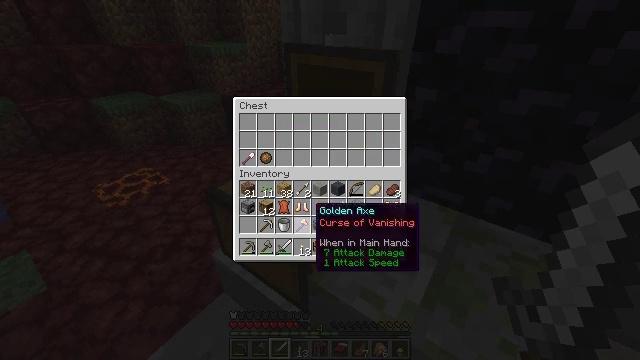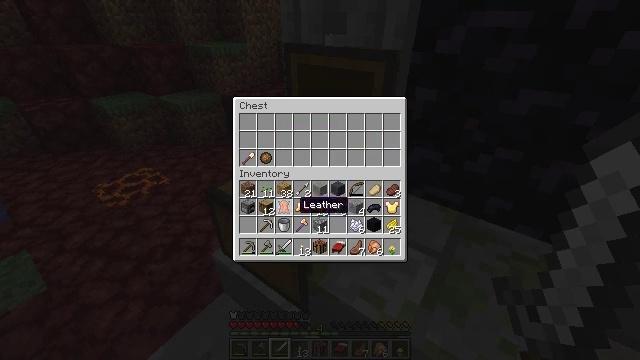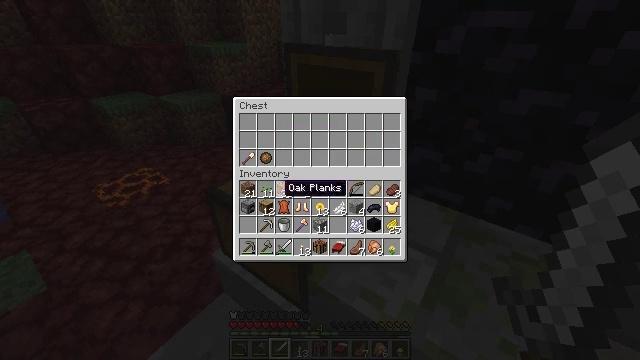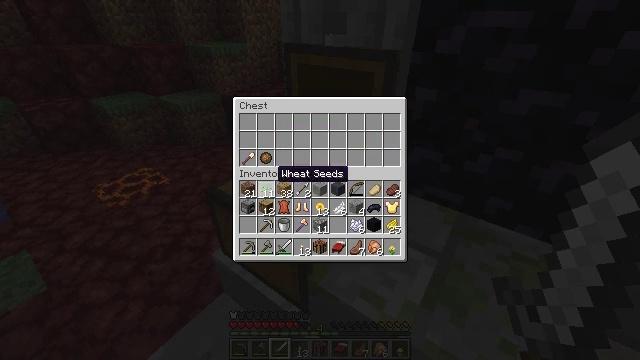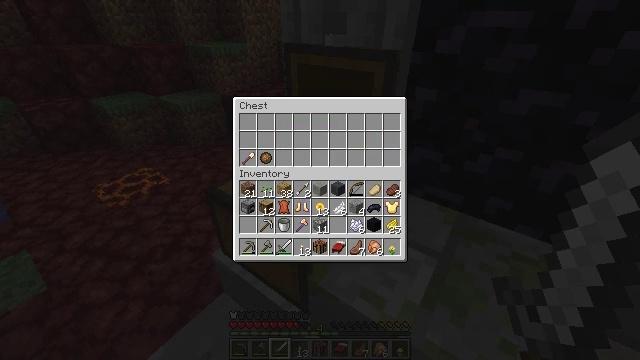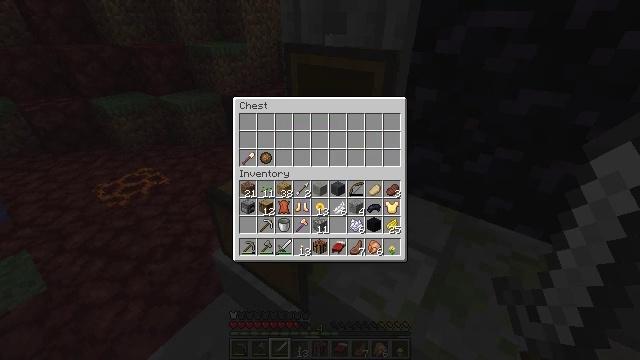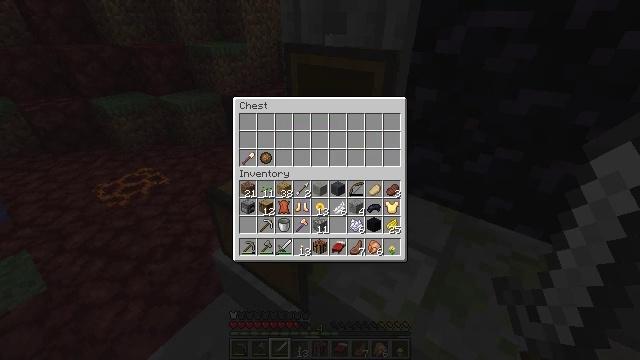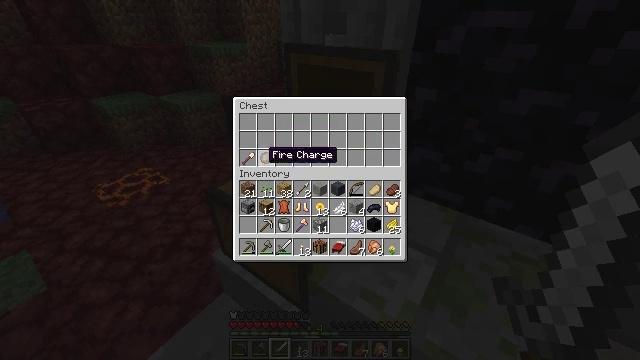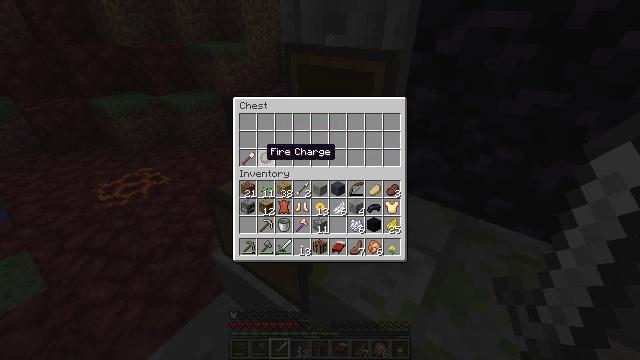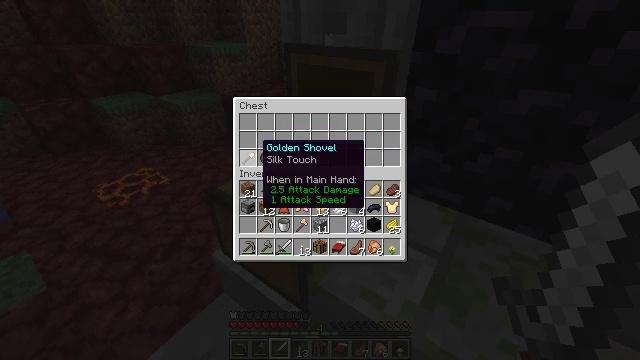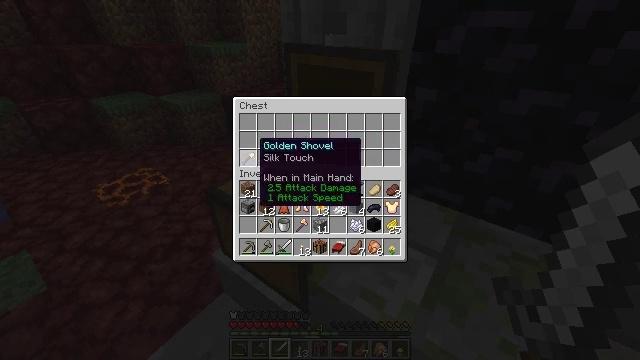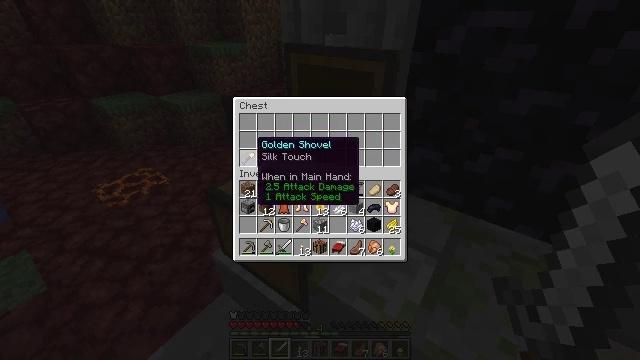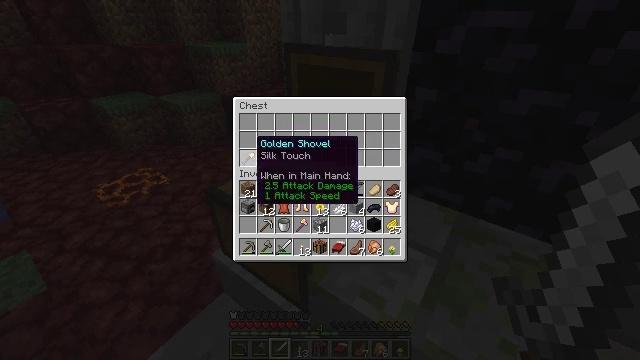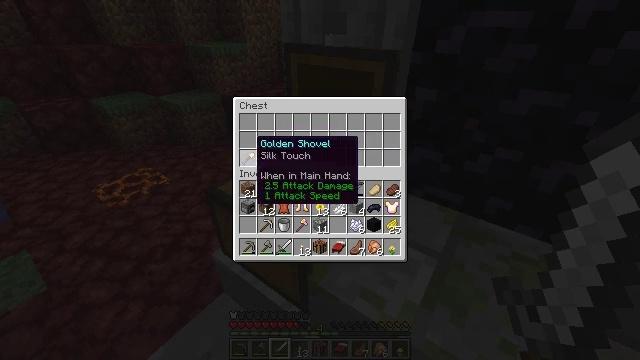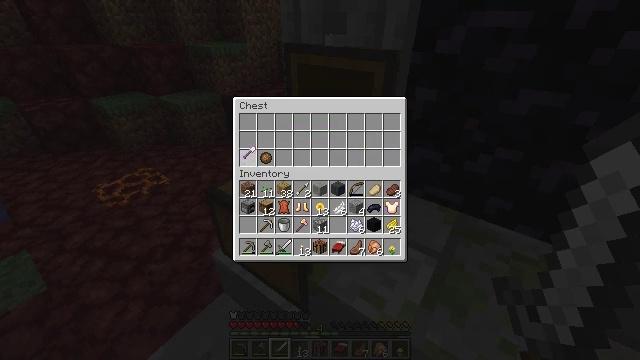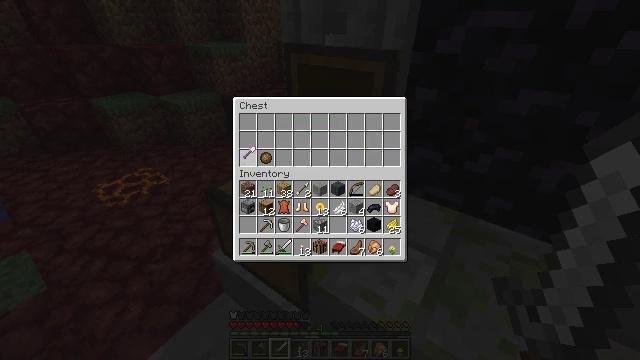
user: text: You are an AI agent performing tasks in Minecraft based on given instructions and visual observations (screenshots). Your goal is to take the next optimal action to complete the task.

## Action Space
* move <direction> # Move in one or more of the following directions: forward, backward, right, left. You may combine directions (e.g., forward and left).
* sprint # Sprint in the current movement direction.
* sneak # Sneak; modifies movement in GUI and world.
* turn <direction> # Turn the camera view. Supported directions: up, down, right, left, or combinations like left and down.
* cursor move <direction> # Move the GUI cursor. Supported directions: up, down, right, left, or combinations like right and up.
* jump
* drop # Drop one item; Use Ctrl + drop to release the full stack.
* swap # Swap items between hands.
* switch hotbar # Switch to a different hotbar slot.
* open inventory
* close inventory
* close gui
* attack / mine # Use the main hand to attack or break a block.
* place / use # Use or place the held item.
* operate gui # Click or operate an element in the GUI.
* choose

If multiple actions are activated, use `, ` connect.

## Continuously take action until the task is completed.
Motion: motion action
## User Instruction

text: Drop a bow.
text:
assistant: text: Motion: cursor move left
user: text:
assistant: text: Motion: cursor move left and up
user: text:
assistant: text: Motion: cursor move left and up
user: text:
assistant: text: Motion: no_op
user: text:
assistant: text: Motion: cursor move up
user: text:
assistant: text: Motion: no_op
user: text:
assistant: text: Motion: no_op
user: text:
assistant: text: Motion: no_op
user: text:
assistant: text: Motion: no_op
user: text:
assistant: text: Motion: no_op
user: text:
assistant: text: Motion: no_op
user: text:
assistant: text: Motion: no_op
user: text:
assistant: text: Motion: no_op
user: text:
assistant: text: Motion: operate gui
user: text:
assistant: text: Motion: operate gui
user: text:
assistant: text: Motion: no_op
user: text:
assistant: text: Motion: cursor move down
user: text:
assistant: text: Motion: cursor move down
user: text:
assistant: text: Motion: cursor move down
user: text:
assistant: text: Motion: no_op
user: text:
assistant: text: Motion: no_op
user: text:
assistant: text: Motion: no_op
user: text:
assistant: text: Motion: no_op
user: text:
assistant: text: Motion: no_op
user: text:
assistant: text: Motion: operate gui
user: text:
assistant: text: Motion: operate gui
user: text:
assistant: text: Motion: no_op
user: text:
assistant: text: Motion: no_op
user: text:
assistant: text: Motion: no_op
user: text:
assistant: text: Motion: no_op